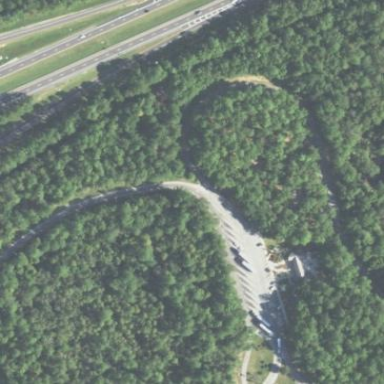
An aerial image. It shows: Rest area on the road.